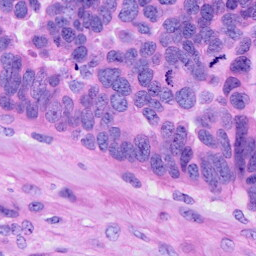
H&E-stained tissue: Ovarian